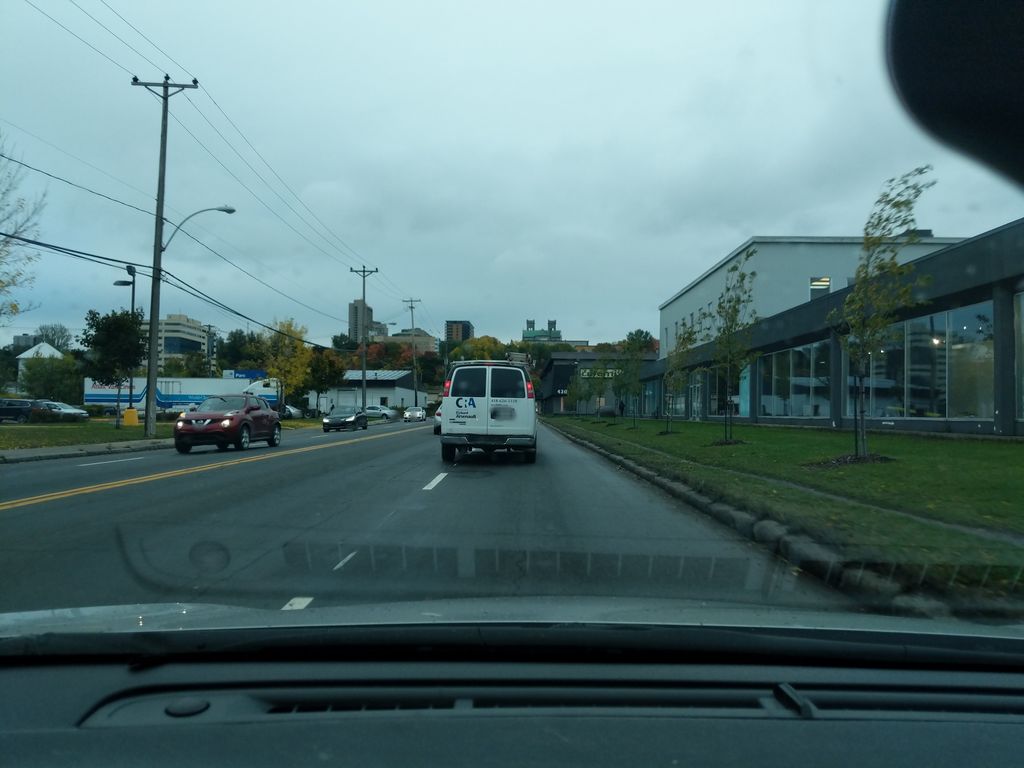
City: quebec_city